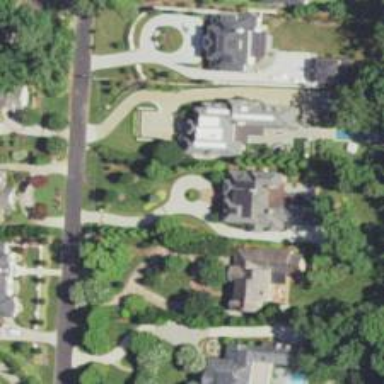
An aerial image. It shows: Driveway.